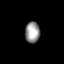
Tissue: lung
Cell type: Others
Senescence score: 0.2368
Nuclear area (px): 309
Mean DAPI intensity: 148.99